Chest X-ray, AP view. Patient: 70 years old, sex M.
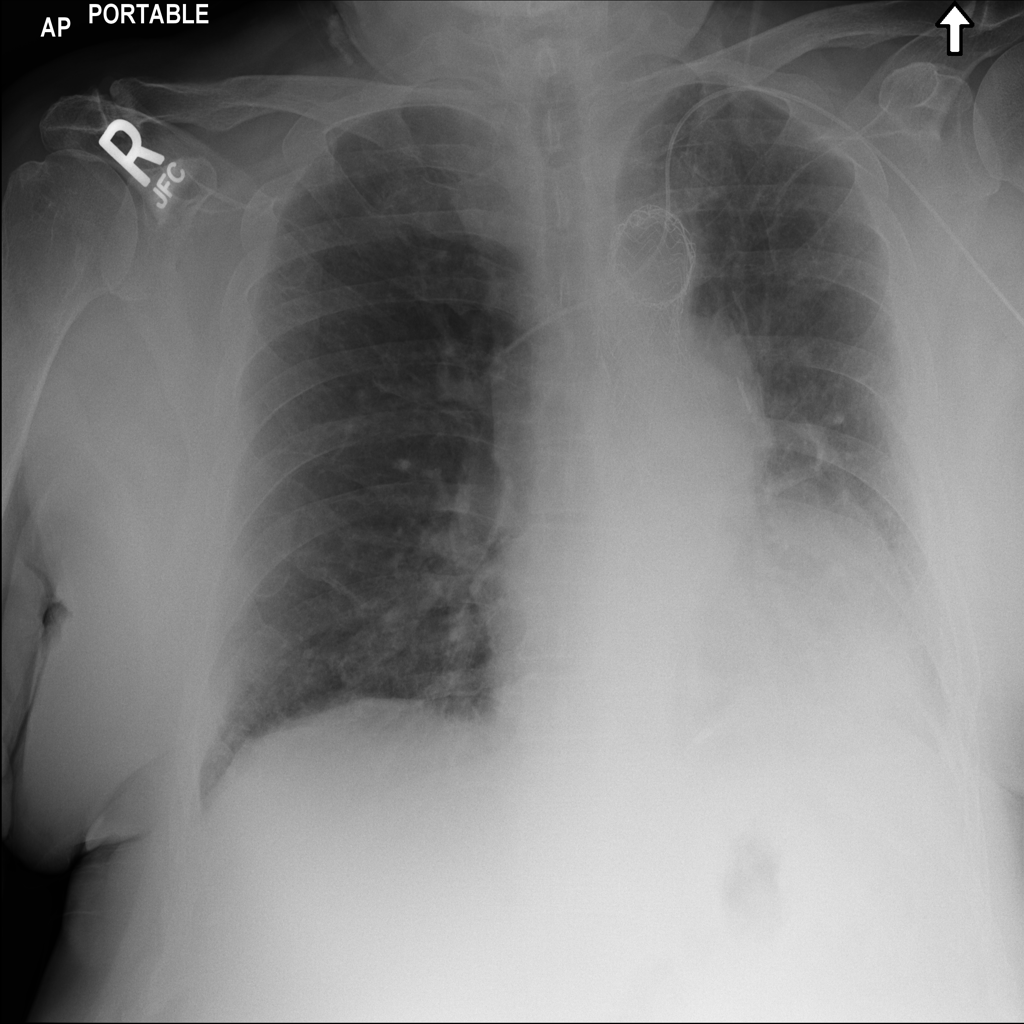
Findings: Cardiomegaly, Effusion, Fibrosis